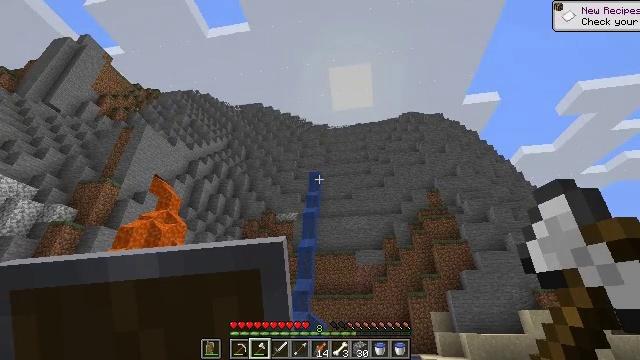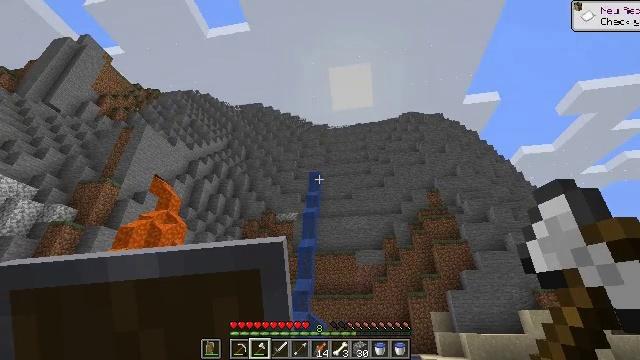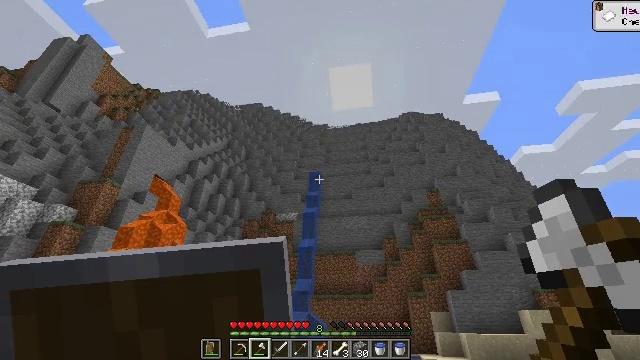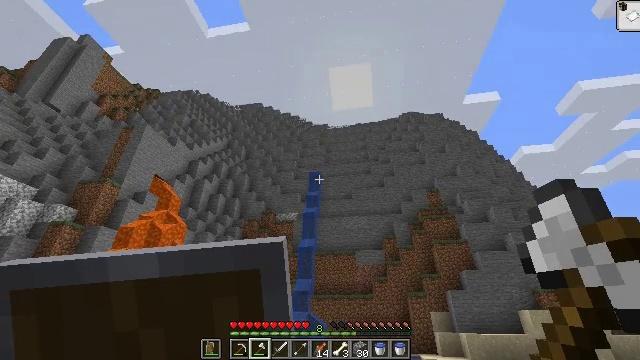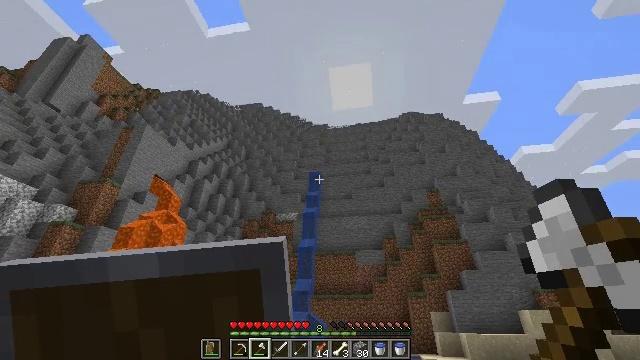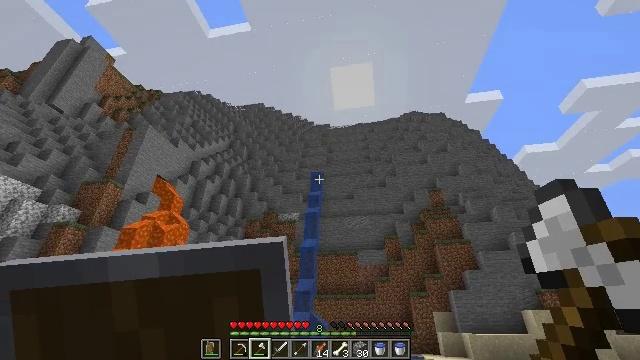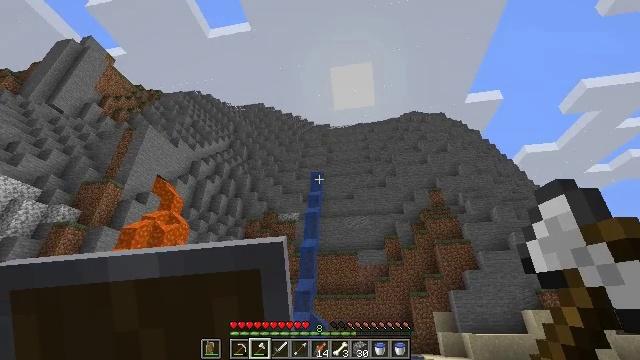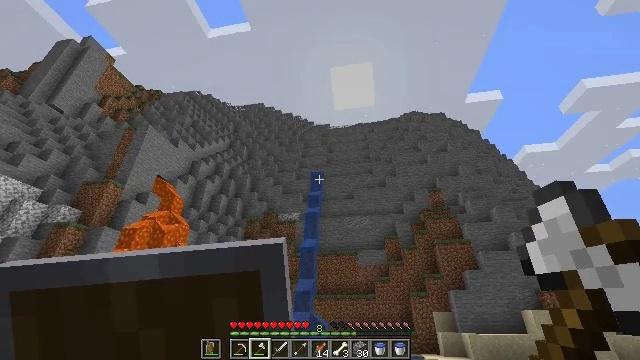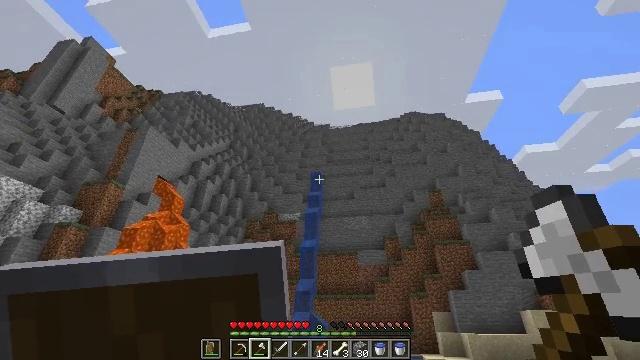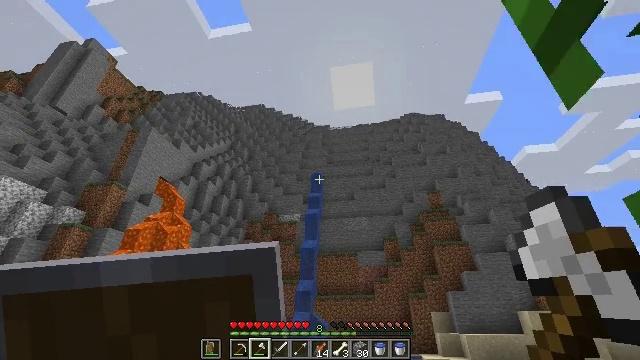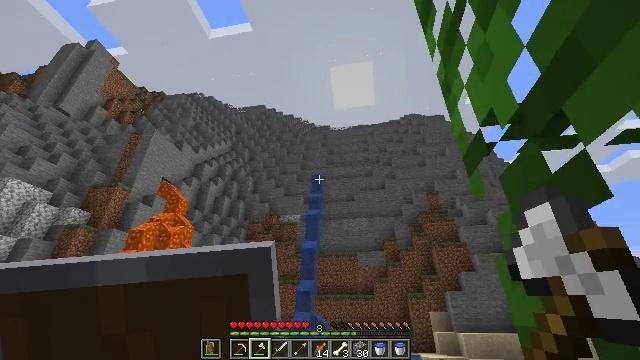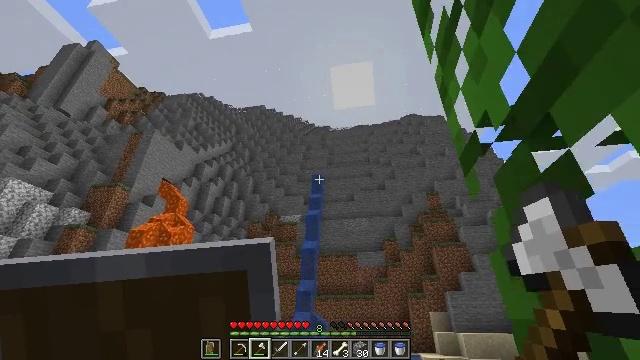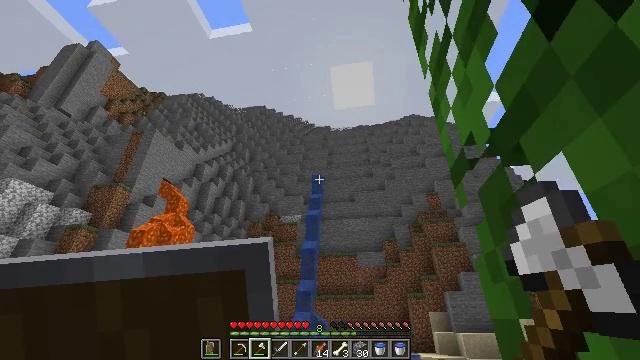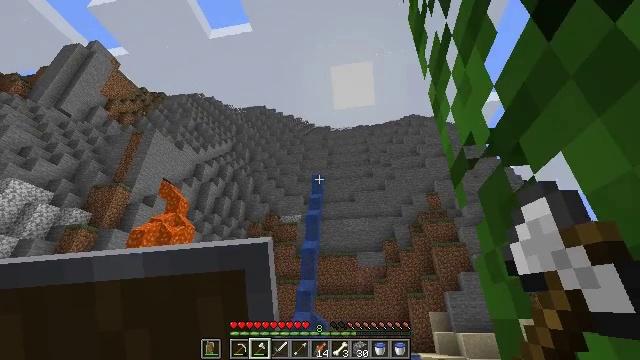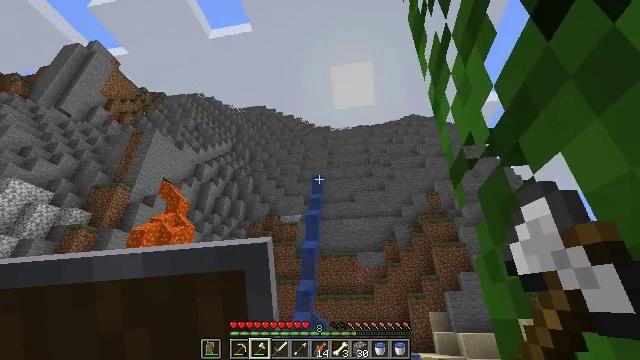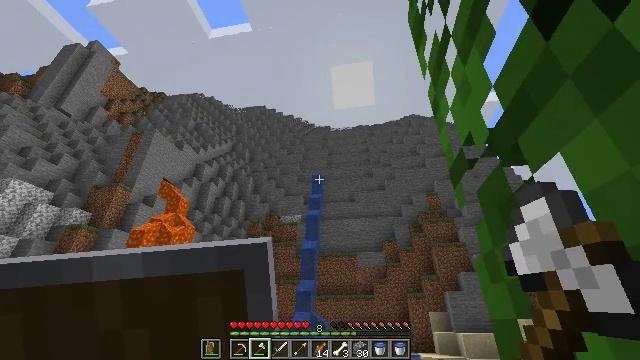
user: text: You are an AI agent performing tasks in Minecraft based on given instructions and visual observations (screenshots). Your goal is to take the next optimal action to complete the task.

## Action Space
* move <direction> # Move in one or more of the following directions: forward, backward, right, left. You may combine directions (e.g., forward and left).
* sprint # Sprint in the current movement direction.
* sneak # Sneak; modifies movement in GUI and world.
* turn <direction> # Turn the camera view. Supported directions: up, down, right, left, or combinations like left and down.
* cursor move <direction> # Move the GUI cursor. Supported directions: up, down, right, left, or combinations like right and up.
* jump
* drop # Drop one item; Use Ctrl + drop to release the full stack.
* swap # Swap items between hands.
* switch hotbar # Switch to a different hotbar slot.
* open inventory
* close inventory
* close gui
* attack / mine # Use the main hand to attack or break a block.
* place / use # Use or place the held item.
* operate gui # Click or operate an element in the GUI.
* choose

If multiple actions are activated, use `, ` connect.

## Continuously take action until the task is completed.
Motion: motion action
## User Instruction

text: Kill the salmon.
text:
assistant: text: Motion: no_op
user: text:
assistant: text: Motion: no_op
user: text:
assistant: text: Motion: no_op
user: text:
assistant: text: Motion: no_op
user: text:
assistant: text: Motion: no_op
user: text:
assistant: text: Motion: no_op
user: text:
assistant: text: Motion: move back
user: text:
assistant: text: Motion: move back
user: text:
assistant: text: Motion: move back
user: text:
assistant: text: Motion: move back
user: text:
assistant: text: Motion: move back
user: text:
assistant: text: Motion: move back
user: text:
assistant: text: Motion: move back
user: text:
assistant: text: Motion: move back
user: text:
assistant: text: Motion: move back
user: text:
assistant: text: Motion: move back
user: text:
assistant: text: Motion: no_op
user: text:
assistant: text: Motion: move left
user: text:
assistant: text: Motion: move left
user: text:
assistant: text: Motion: move left
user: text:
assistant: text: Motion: move left
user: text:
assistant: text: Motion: move left
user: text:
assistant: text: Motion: move left
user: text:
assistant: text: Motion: move left
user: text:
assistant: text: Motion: move left
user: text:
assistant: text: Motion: move back
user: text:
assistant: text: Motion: move back, turn left
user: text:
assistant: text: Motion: move back, turn left and down
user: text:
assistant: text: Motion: move back, turn left and down
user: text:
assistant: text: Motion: move back, turn left and down